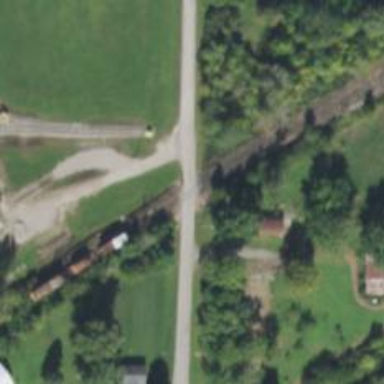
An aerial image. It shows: Preserved railway.